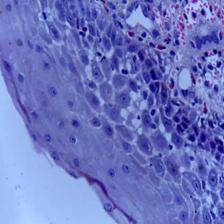
Diagnosis: Normal